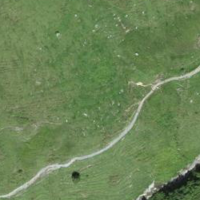
EUNIS habitat code: 26
Species observed at this site:
Chorthippus biguttulus